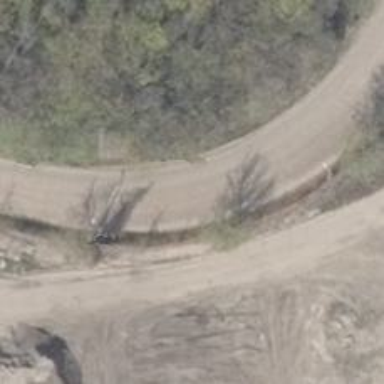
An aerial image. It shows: Concrete service road